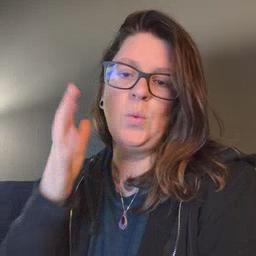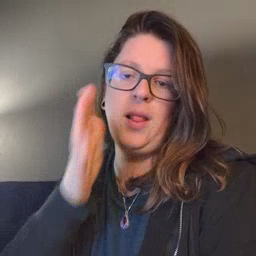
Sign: will